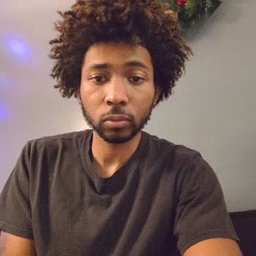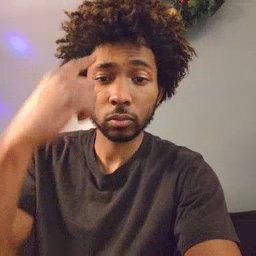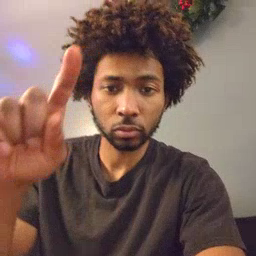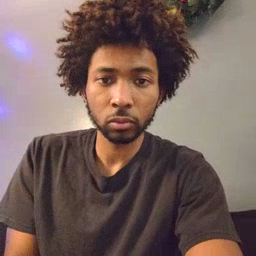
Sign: for